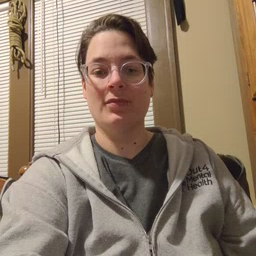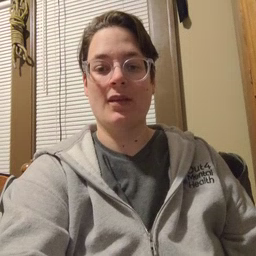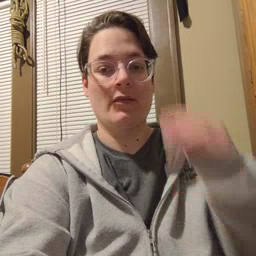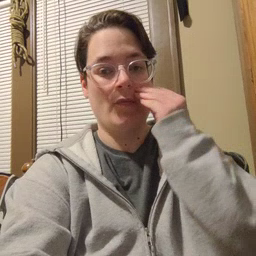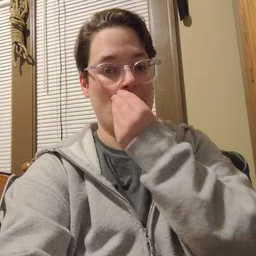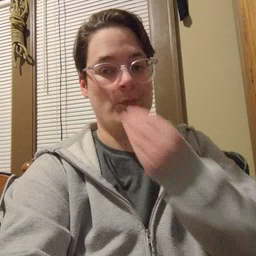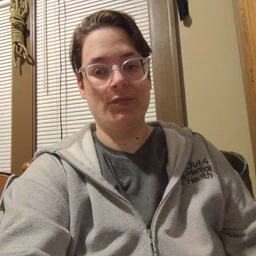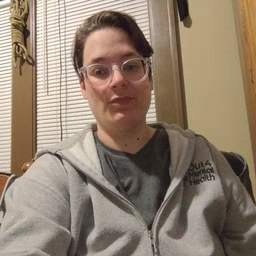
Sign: flower